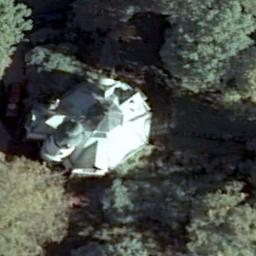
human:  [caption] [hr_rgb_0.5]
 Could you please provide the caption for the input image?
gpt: The church with a white circular roof is on the grass next to some trees .

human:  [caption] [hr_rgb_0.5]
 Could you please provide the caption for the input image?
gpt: This is a church with an umbrella roof .

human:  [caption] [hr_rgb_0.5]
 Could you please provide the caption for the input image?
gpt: The church with a tower and the rest of the church has some pointed roofs .

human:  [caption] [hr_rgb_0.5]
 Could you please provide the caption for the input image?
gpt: A church occuppies a white circle, With a tower on the roof and a wood around the church .

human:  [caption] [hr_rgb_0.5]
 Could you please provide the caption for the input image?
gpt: There are many trees near the church .